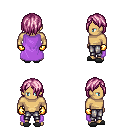
a pixel art fantasy rpg character, male body template, human, tanned skin, lavender cape, metal pants, pink bangs hairstyle, gold gloves, gray slippers, four views (front, back, left, right), 2x2 character sprite sheet, small pixel art, hard edges, no anti-aliasing